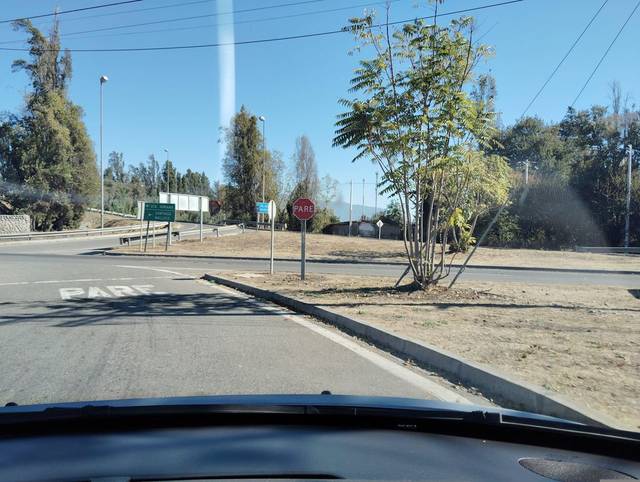
Region: Chile
Coordinates: -33.699, -70.969